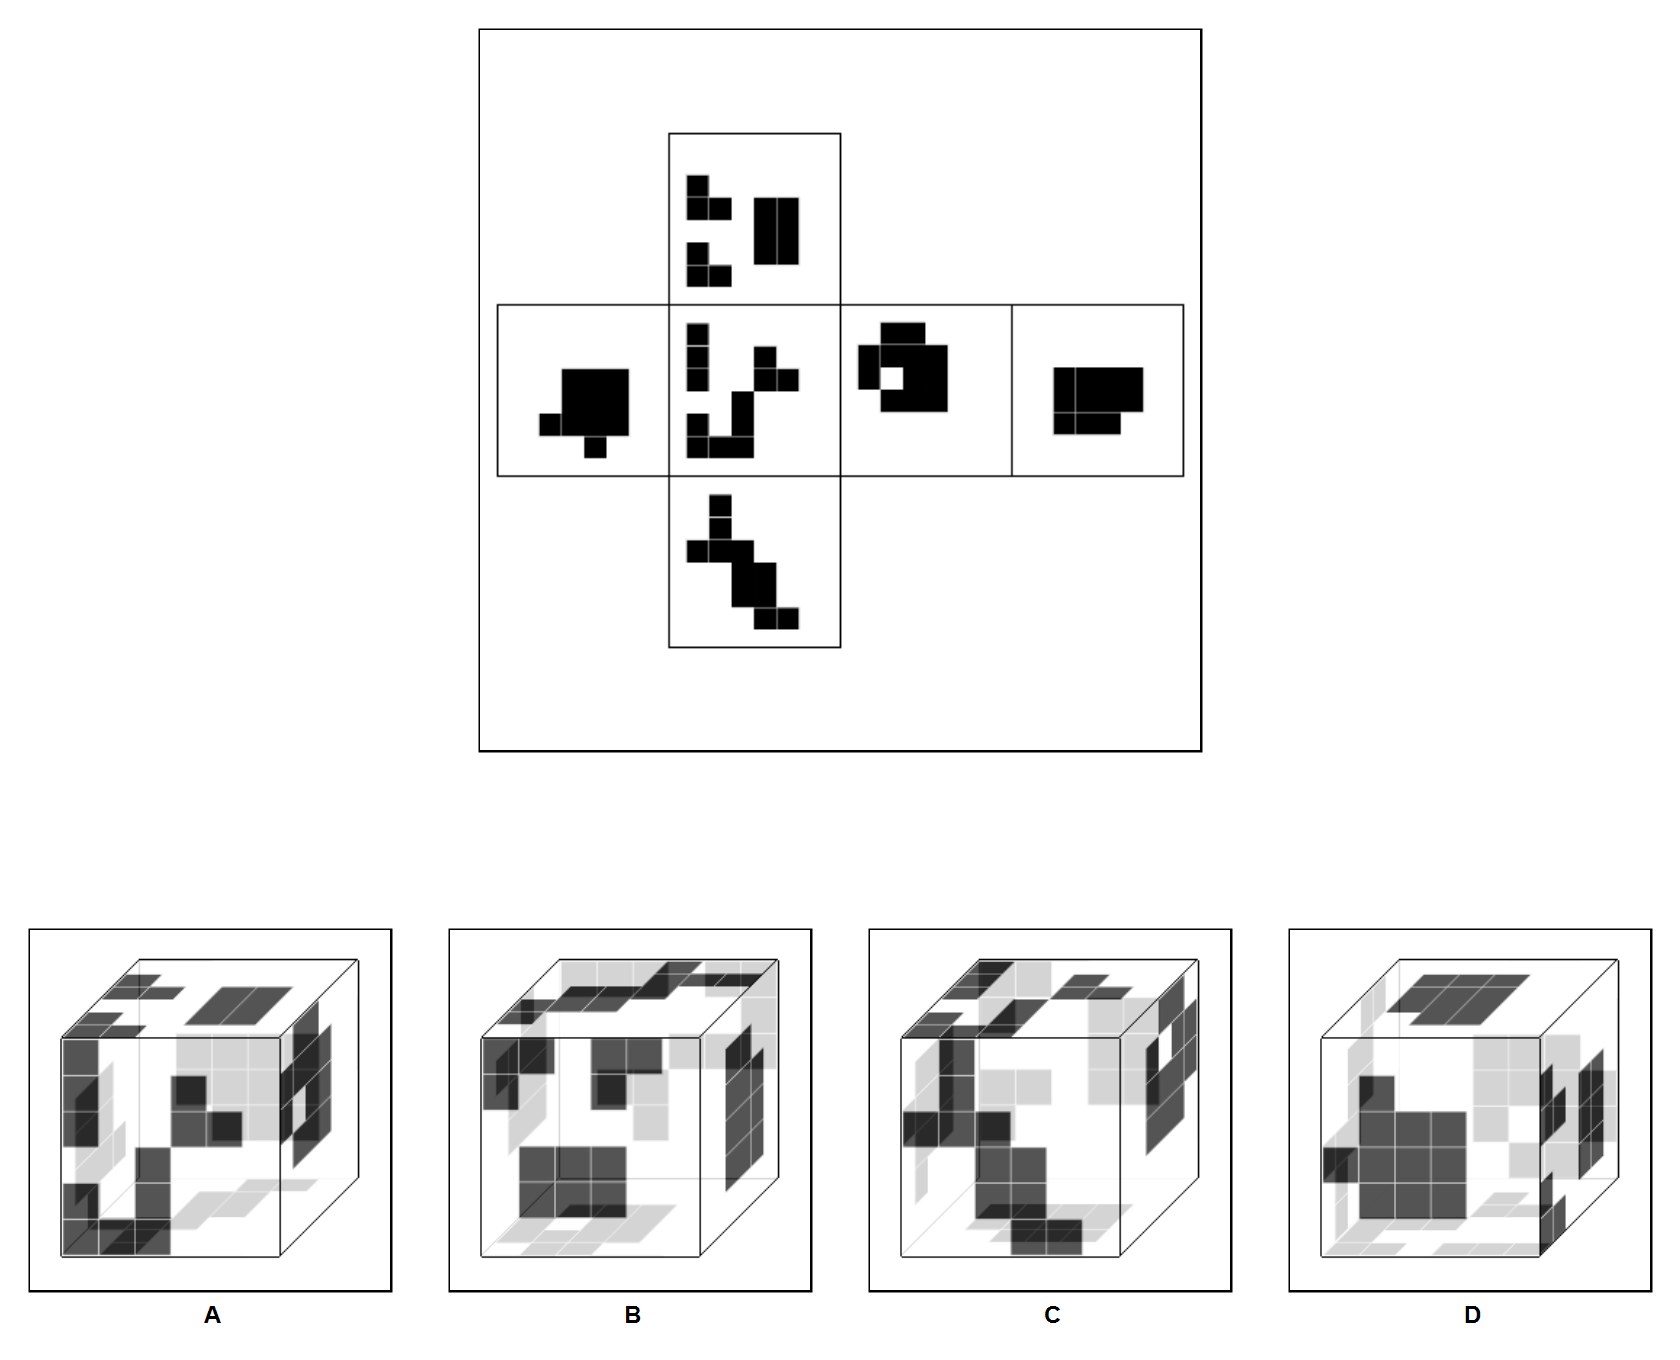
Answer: B